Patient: sex M, age 25
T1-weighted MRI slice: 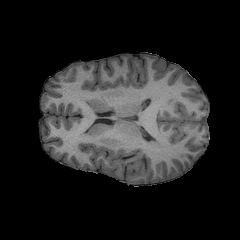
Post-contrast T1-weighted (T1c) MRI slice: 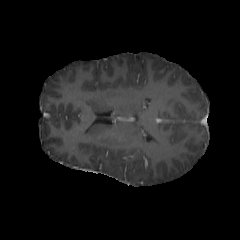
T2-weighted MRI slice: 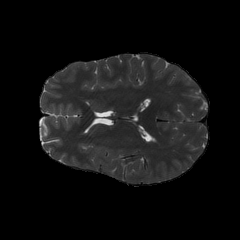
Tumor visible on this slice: no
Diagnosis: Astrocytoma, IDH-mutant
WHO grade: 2